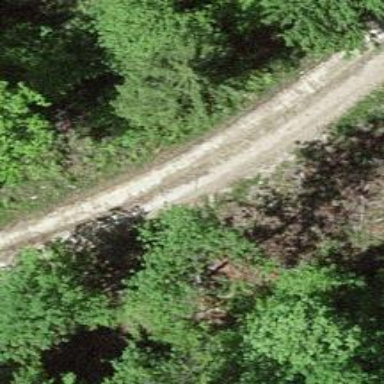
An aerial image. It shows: Track road.